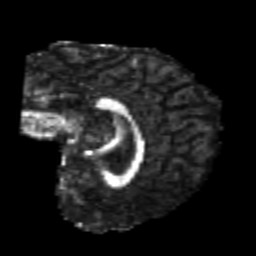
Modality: FA
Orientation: sagittal
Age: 24
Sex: female
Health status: healthy
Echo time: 0.074 s